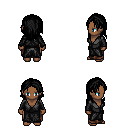
a pixel art fantasy rpg character, female body template, human, dark skin, gray robe, robe skirt, black long hairstyle, four views (front, back, left, right), 2x2 character sprite sheet, small pixel art, hard edges, no anti-aliasing